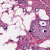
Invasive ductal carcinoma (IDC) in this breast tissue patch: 1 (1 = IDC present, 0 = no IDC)